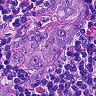
Metastatic tissue present: yes